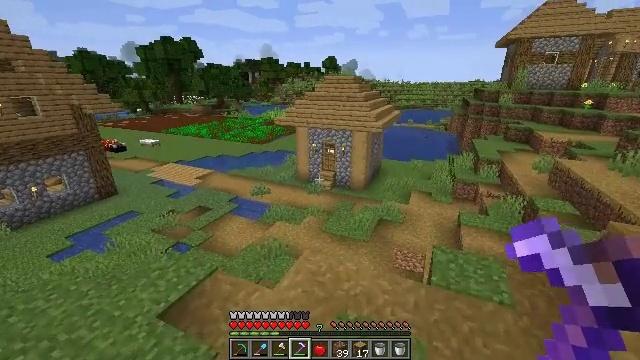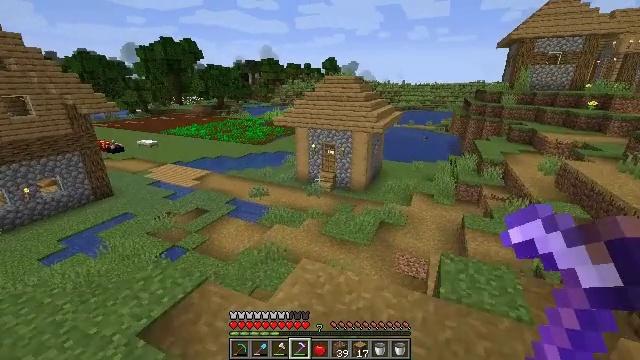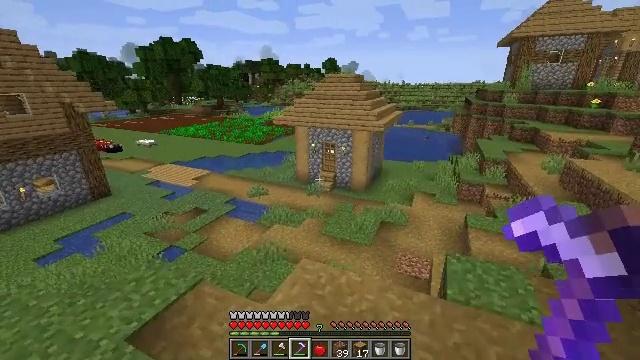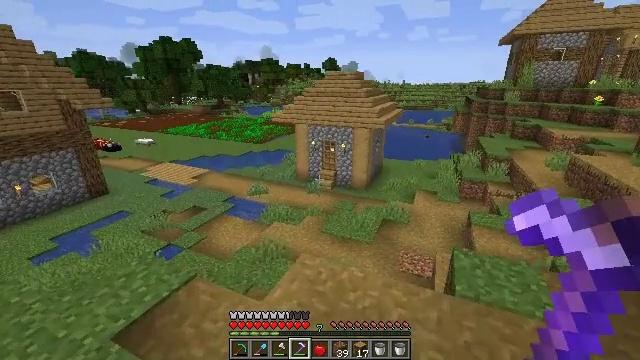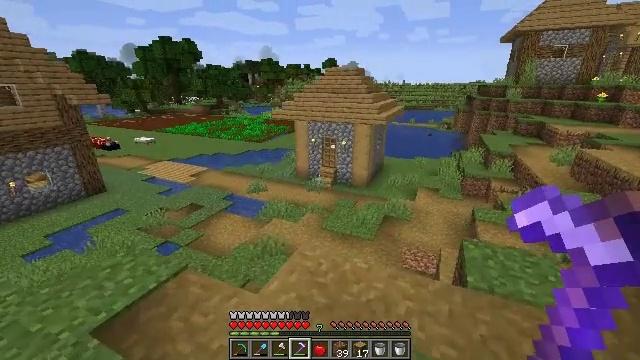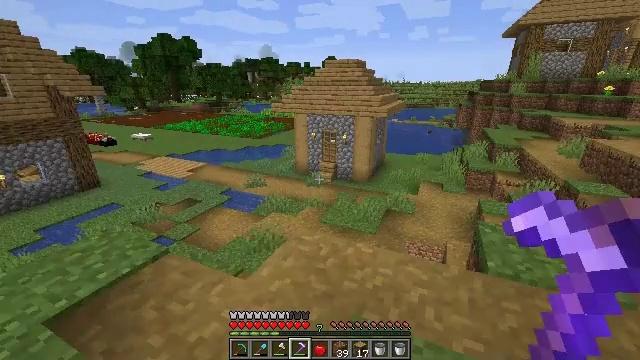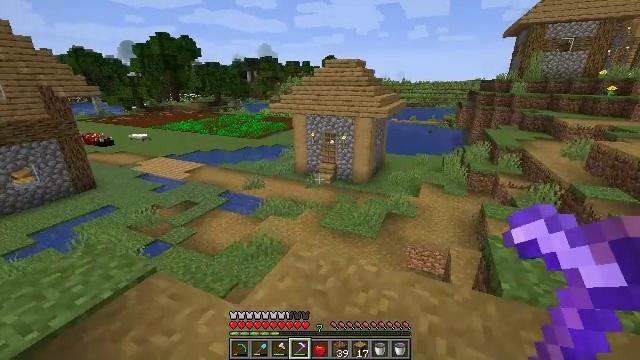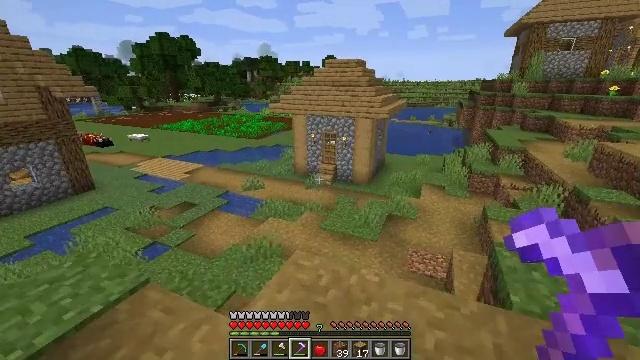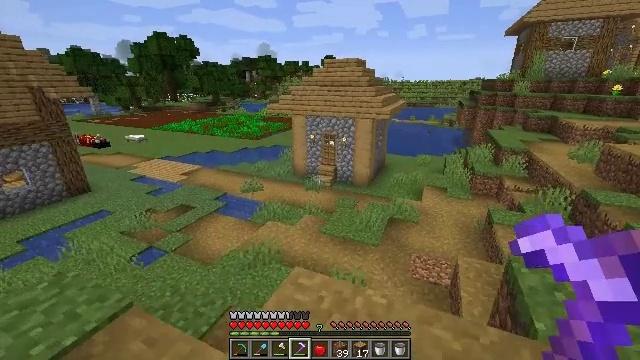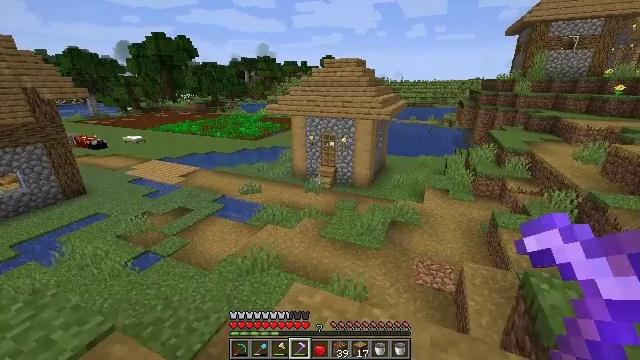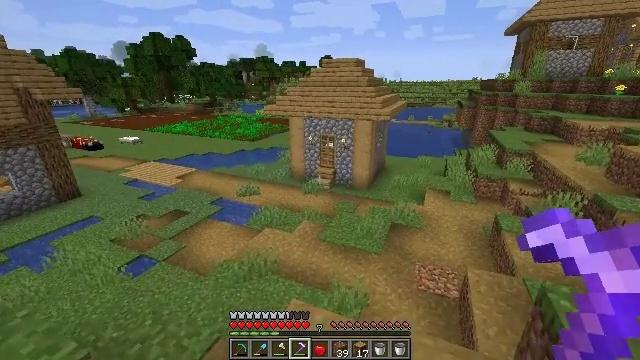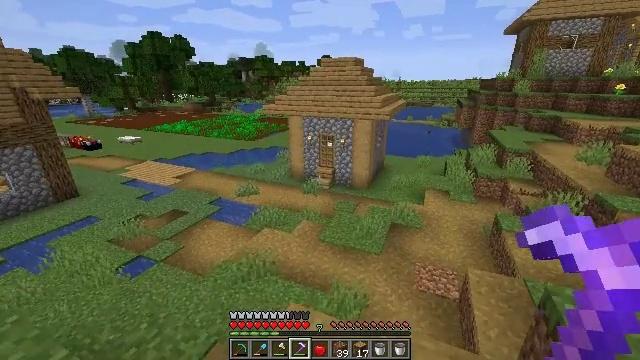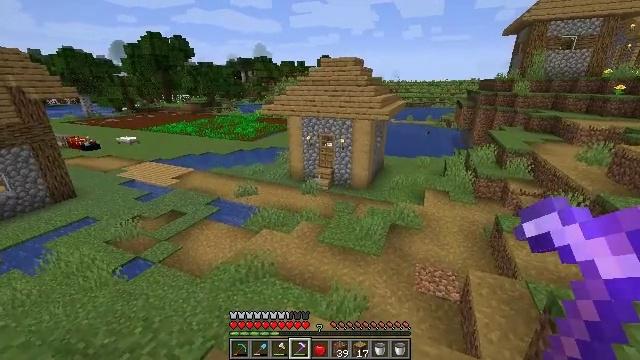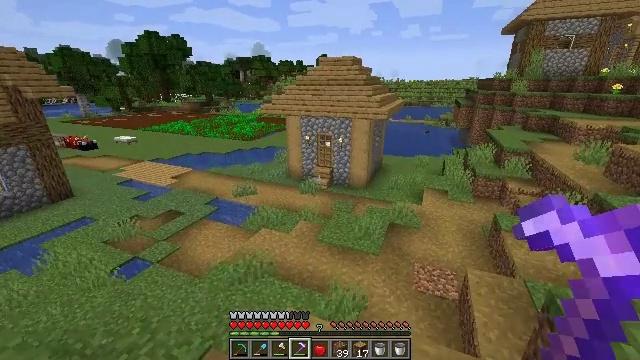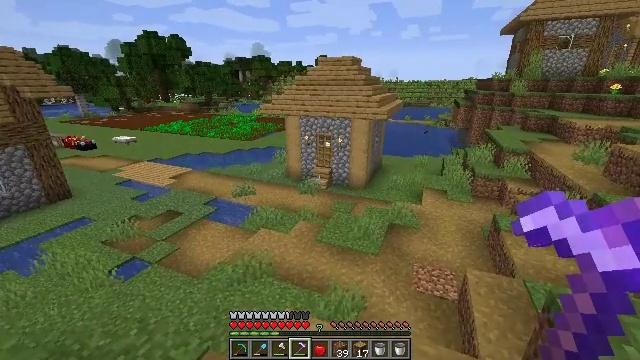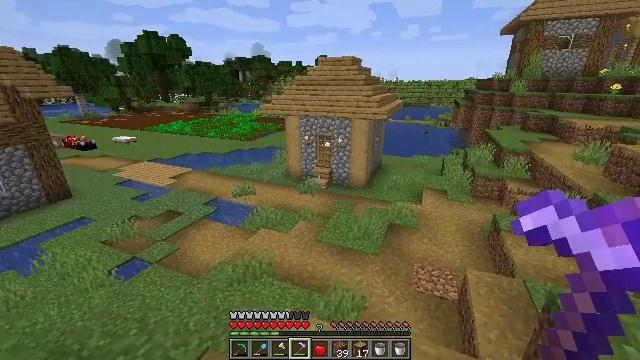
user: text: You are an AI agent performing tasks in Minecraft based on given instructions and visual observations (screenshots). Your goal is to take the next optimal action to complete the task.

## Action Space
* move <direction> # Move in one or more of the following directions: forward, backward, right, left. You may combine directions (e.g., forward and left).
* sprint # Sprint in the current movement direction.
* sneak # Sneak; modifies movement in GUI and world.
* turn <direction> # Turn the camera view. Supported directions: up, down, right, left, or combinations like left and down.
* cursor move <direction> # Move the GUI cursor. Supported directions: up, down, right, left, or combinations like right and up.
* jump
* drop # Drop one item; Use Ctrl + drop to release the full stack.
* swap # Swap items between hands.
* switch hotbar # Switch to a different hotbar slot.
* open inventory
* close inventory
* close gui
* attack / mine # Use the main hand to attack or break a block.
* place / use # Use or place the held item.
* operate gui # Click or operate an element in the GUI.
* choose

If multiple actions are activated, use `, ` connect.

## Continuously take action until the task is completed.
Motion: motion action
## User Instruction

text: Gather sugar cane for crafting.
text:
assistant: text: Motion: move forward
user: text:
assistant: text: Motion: move forward
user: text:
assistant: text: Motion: move forward
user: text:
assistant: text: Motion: move forward
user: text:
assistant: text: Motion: move forward
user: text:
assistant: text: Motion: move forward
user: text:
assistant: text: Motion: move forward
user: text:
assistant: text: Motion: move forward
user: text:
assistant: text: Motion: move forward
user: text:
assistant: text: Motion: no_op
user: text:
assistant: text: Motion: no_op
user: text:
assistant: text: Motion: no_op
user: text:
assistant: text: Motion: no_op
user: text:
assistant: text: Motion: no_op
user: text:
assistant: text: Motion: no_op
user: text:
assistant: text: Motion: no_op
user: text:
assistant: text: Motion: no_op
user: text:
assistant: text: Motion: no_op
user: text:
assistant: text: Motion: no_op
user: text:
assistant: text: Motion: no_op
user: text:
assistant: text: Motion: no_op
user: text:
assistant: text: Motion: no_op
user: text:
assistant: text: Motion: no_op
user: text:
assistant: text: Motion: move right
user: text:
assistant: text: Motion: move right
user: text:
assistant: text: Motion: move right
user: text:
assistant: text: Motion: move right
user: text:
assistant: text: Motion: move right
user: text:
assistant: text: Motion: move right
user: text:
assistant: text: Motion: move right